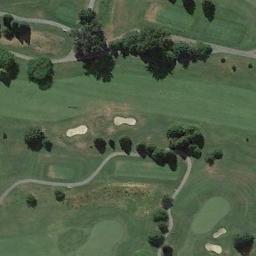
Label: golf_course